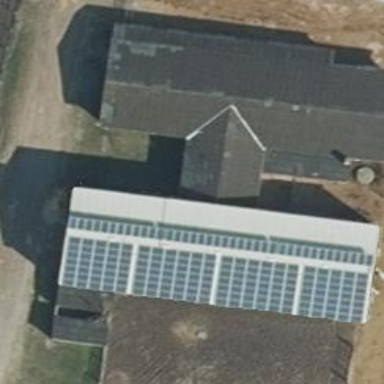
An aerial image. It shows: Small solar photovoltaic panel used as generator to produce electricity.